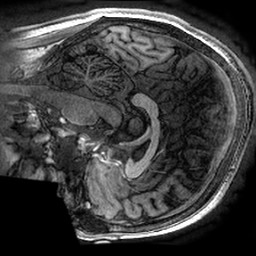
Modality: T1w
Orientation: sagittal
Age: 32
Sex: female
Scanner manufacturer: ge
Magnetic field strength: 3 T
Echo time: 0.002736 s